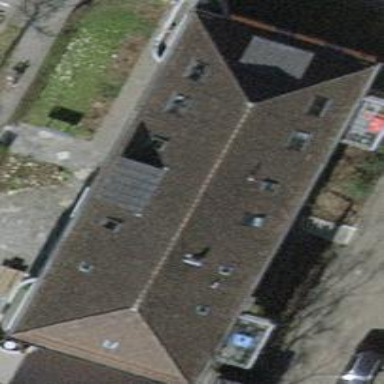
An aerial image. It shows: Hipped roof apartment building.